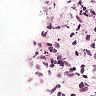
Metastatic tissue present: no